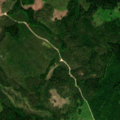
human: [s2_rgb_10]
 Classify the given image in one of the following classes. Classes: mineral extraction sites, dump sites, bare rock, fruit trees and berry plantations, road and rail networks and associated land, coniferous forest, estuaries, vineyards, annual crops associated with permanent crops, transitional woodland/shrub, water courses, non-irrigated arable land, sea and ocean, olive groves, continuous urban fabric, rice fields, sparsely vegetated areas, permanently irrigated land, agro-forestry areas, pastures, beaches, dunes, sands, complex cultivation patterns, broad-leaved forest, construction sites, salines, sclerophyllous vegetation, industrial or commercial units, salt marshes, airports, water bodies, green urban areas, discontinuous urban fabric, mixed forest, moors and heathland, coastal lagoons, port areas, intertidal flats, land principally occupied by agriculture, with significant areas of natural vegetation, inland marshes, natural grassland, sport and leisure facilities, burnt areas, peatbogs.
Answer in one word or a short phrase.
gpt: coniferous forest, mixed forest, transitional woodland/shrub